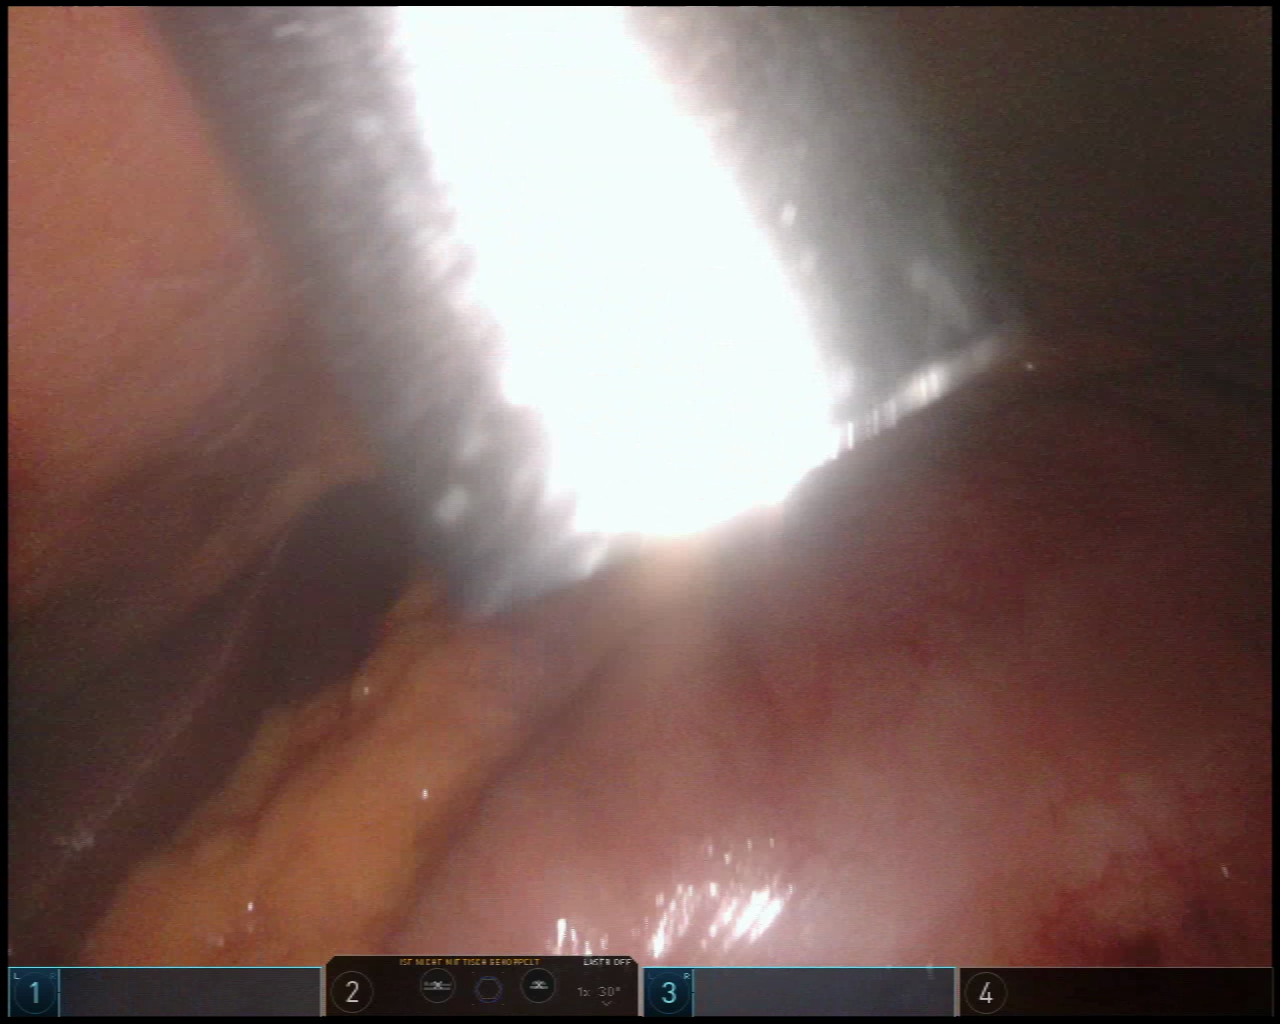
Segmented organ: liver
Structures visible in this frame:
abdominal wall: yes
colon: yes
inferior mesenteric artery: no
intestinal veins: no
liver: yes
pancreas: no
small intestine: no
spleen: no
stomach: no
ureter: no
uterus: no
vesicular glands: no